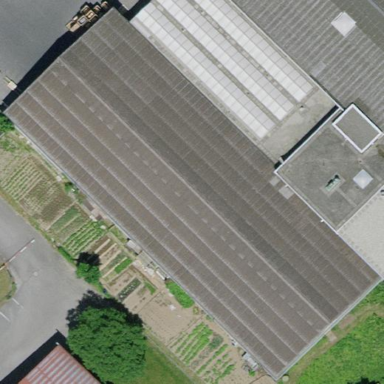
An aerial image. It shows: Industrial building.